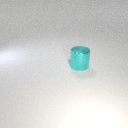
large cyan metal cylinder